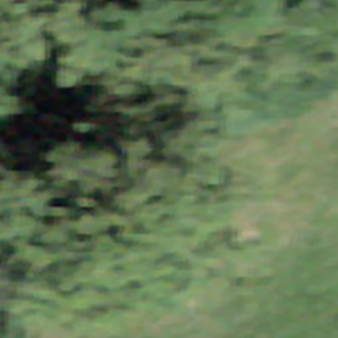
Label: other